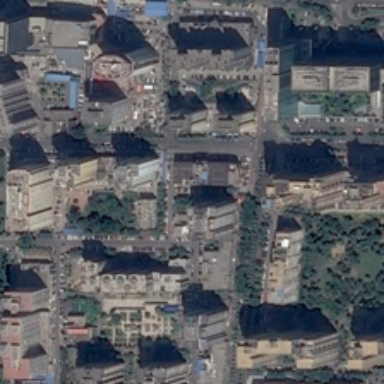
Many buildings and some green trees are in a commercial area .